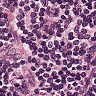
Metastatic tissue present: no